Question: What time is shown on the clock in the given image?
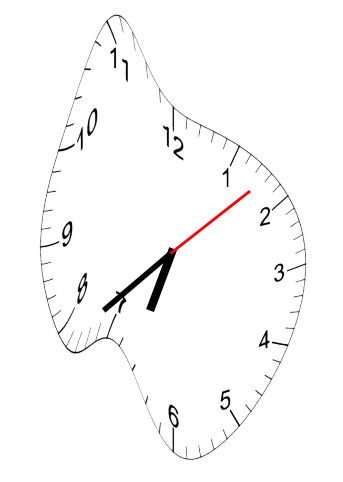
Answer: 06:38:08